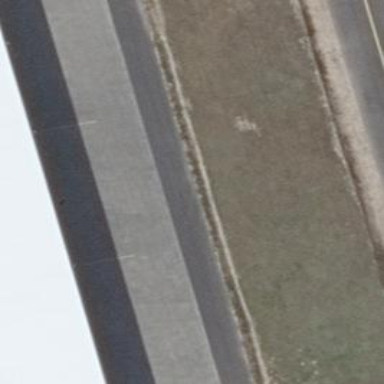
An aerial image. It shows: Apron area with paved surface.